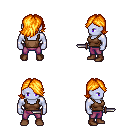
a pixel art fantasy rpg character, male body template, dark elf, purple skin, brown pirate shirt, magenta pants, light blonde swoop hairstyle, brown shoes, dagger, four views (front, back, left, right), 2x2 character sprite sheet, small pixel art, hard edges, no anti-aliasing